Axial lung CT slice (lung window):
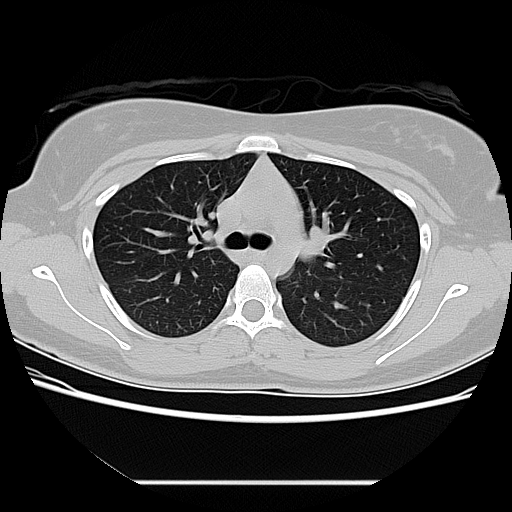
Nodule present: no